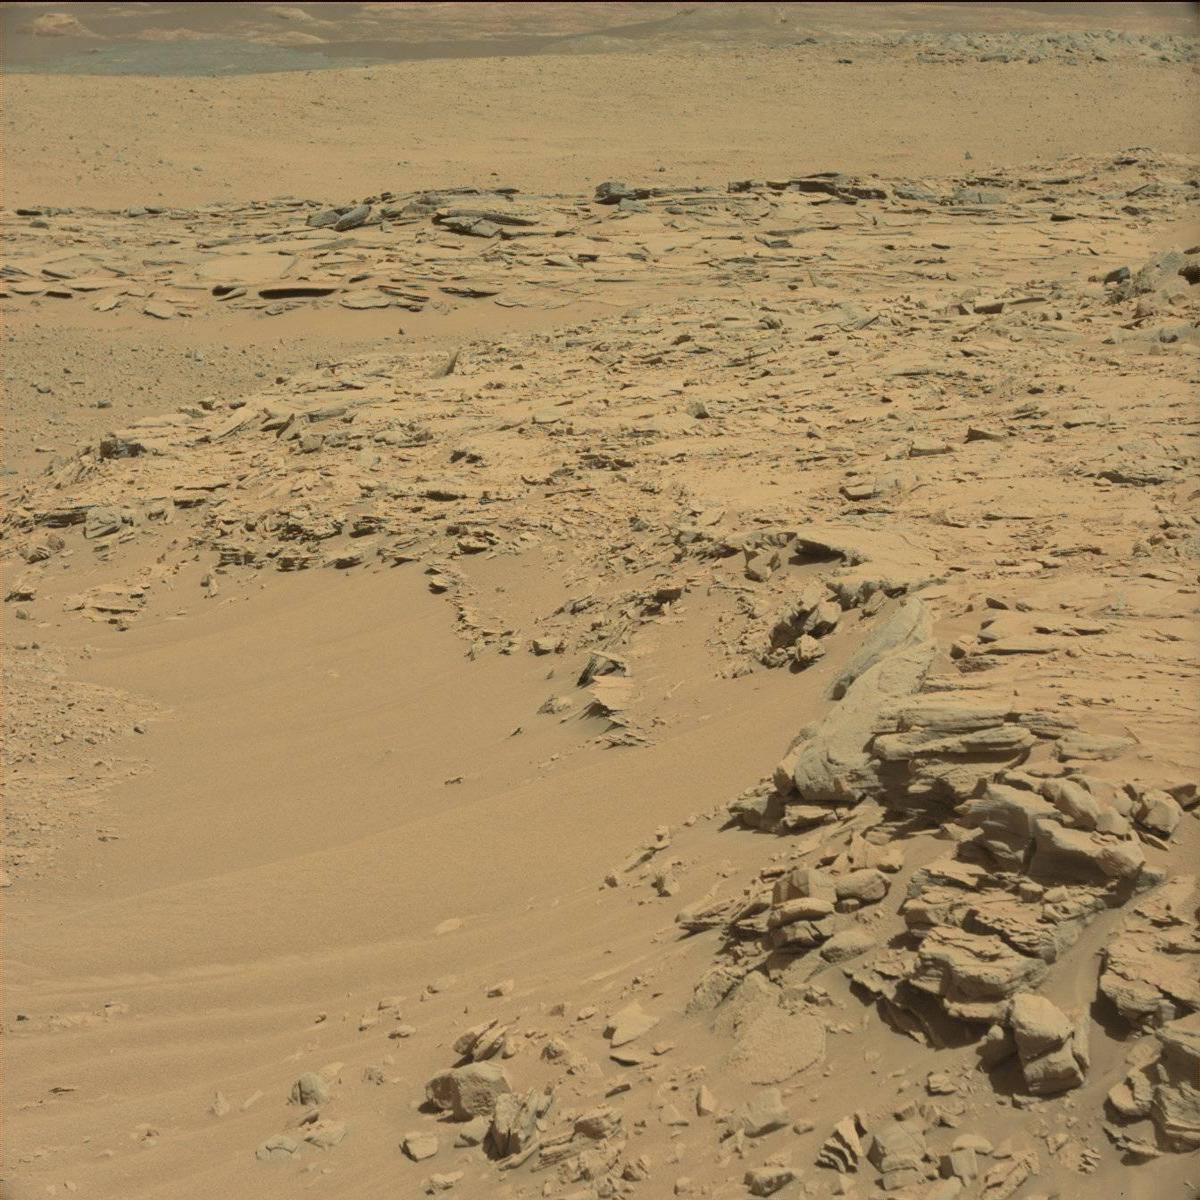
Terrain classes present: Bedrock, Ridge, Sand / Soil